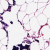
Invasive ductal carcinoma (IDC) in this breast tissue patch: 0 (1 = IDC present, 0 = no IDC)